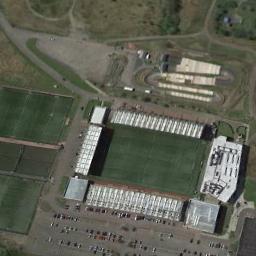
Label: stadium